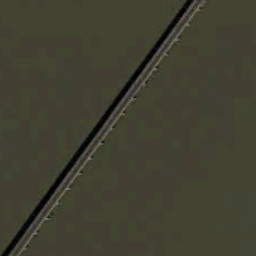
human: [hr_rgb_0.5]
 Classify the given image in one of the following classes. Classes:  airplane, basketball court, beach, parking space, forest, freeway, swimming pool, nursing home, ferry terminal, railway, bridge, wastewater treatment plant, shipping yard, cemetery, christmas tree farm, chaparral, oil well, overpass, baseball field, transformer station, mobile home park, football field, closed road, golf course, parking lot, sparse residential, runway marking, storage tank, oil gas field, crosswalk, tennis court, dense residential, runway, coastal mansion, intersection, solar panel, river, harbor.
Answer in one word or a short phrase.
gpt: bridge